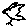
Label: bird